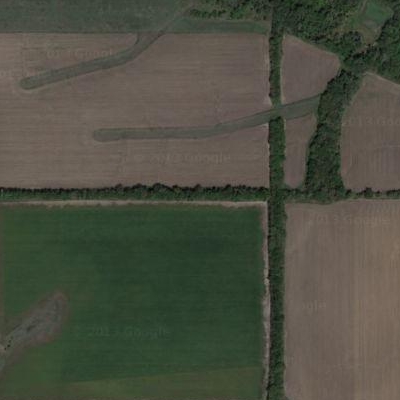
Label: Field